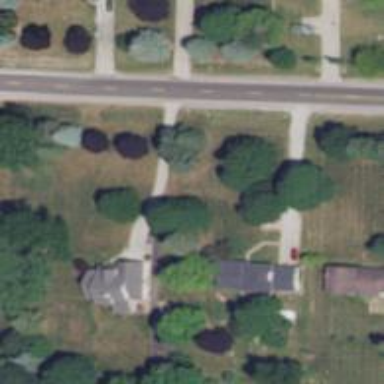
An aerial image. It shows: Driveway leading to service road.